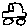
Label: car